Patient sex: M
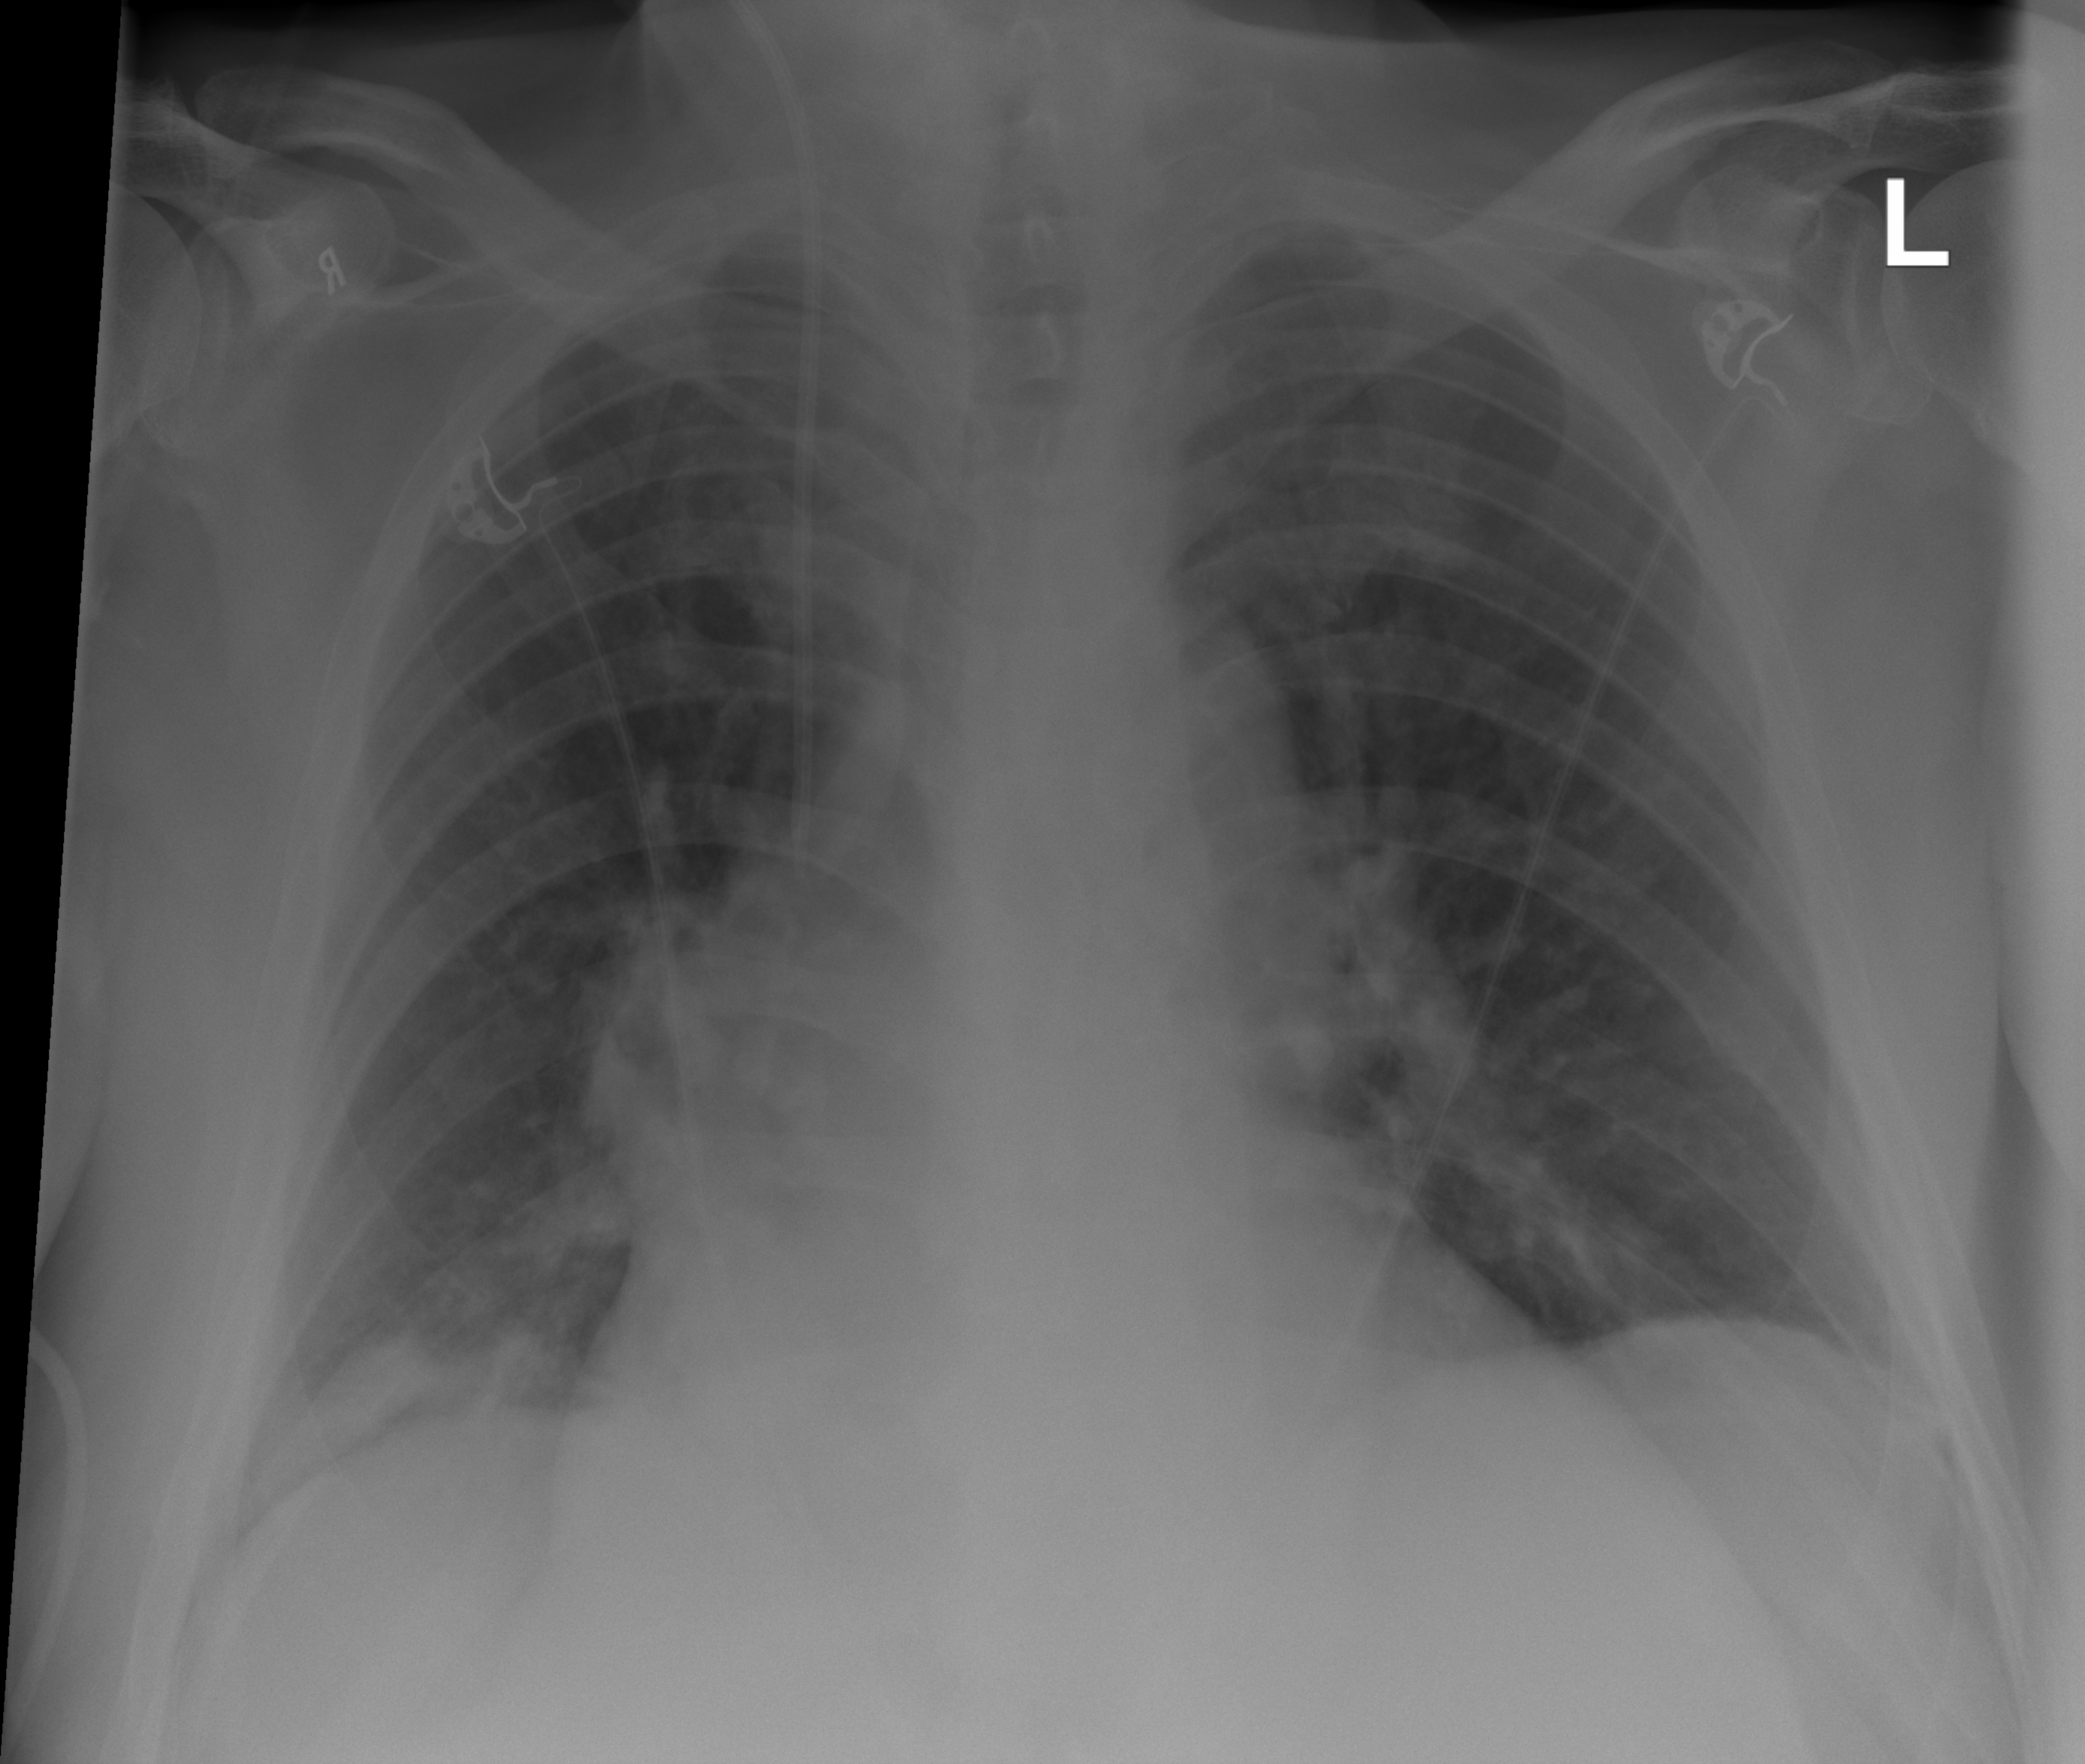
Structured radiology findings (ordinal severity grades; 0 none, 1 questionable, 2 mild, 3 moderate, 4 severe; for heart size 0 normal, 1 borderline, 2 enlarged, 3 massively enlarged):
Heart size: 2
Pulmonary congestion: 2
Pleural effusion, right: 0
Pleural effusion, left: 0
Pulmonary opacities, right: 2
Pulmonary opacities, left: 2
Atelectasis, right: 2
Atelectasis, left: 2